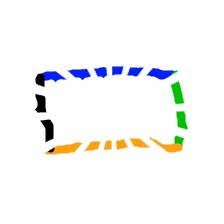
Shape: rectangle